Question: I have a listview (see photo below) that I would like to word wrap all the contents instead of adding ... to the long lines.
How is this done?

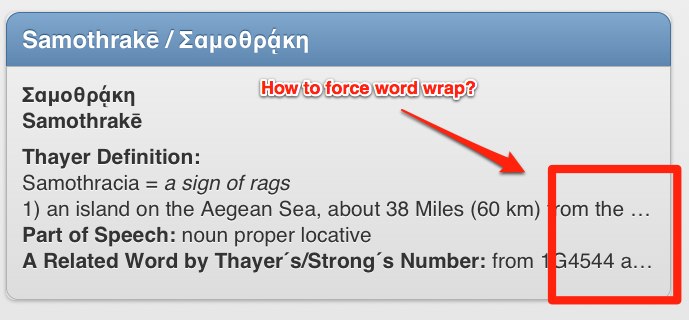
Answer: You just need to update the CSS for the '.ui-li-desc' element that holds the text in your list-item:
'''
.ui-page .ui-content .ui-listview .ui-li-desc {
white-space : normal;
}
'''
Here is a demo: <URL>
Some good documentation for 'white-space': <URL>
Here is a sample list-item from my test 'listview' after jQuery Mobile has initialized it:
'''
<li class="ui-li ui-li-static ui-body-c">
<h3 class="ui-li-heading">Sample Title</h3>
<p class="ui-li-desc">
Sample Content Sample Content Sample Content Sample Content Sample Content Sample Content Sample Content Sample Content Sample Content Sample Content Sample Content
</p>
</li>
'''